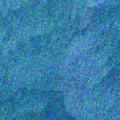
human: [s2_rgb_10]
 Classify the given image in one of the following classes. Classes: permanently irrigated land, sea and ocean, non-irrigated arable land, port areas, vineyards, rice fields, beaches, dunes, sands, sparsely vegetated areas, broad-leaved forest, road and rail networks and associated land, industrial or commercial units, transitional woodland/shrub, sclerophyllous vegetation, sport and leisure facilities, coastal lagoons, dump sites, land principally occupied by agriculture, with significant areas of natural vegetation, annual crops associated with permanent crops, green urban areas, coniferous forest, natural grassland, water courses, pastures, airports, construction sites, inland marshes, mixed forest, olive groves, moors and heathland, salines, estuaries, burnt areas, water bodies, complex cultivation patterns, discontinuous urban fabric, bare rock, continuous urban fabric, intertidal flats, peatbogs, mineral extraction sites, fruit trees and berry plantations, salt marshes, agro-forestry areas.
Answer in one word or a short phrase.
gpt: sea and ocean